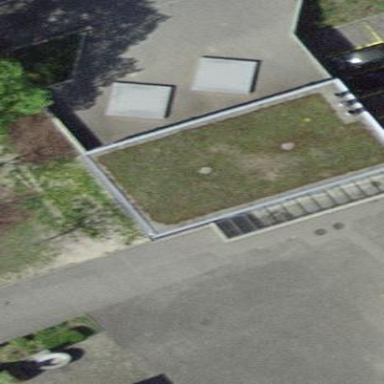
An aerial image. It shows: Flat-roofed school building.